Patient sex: M
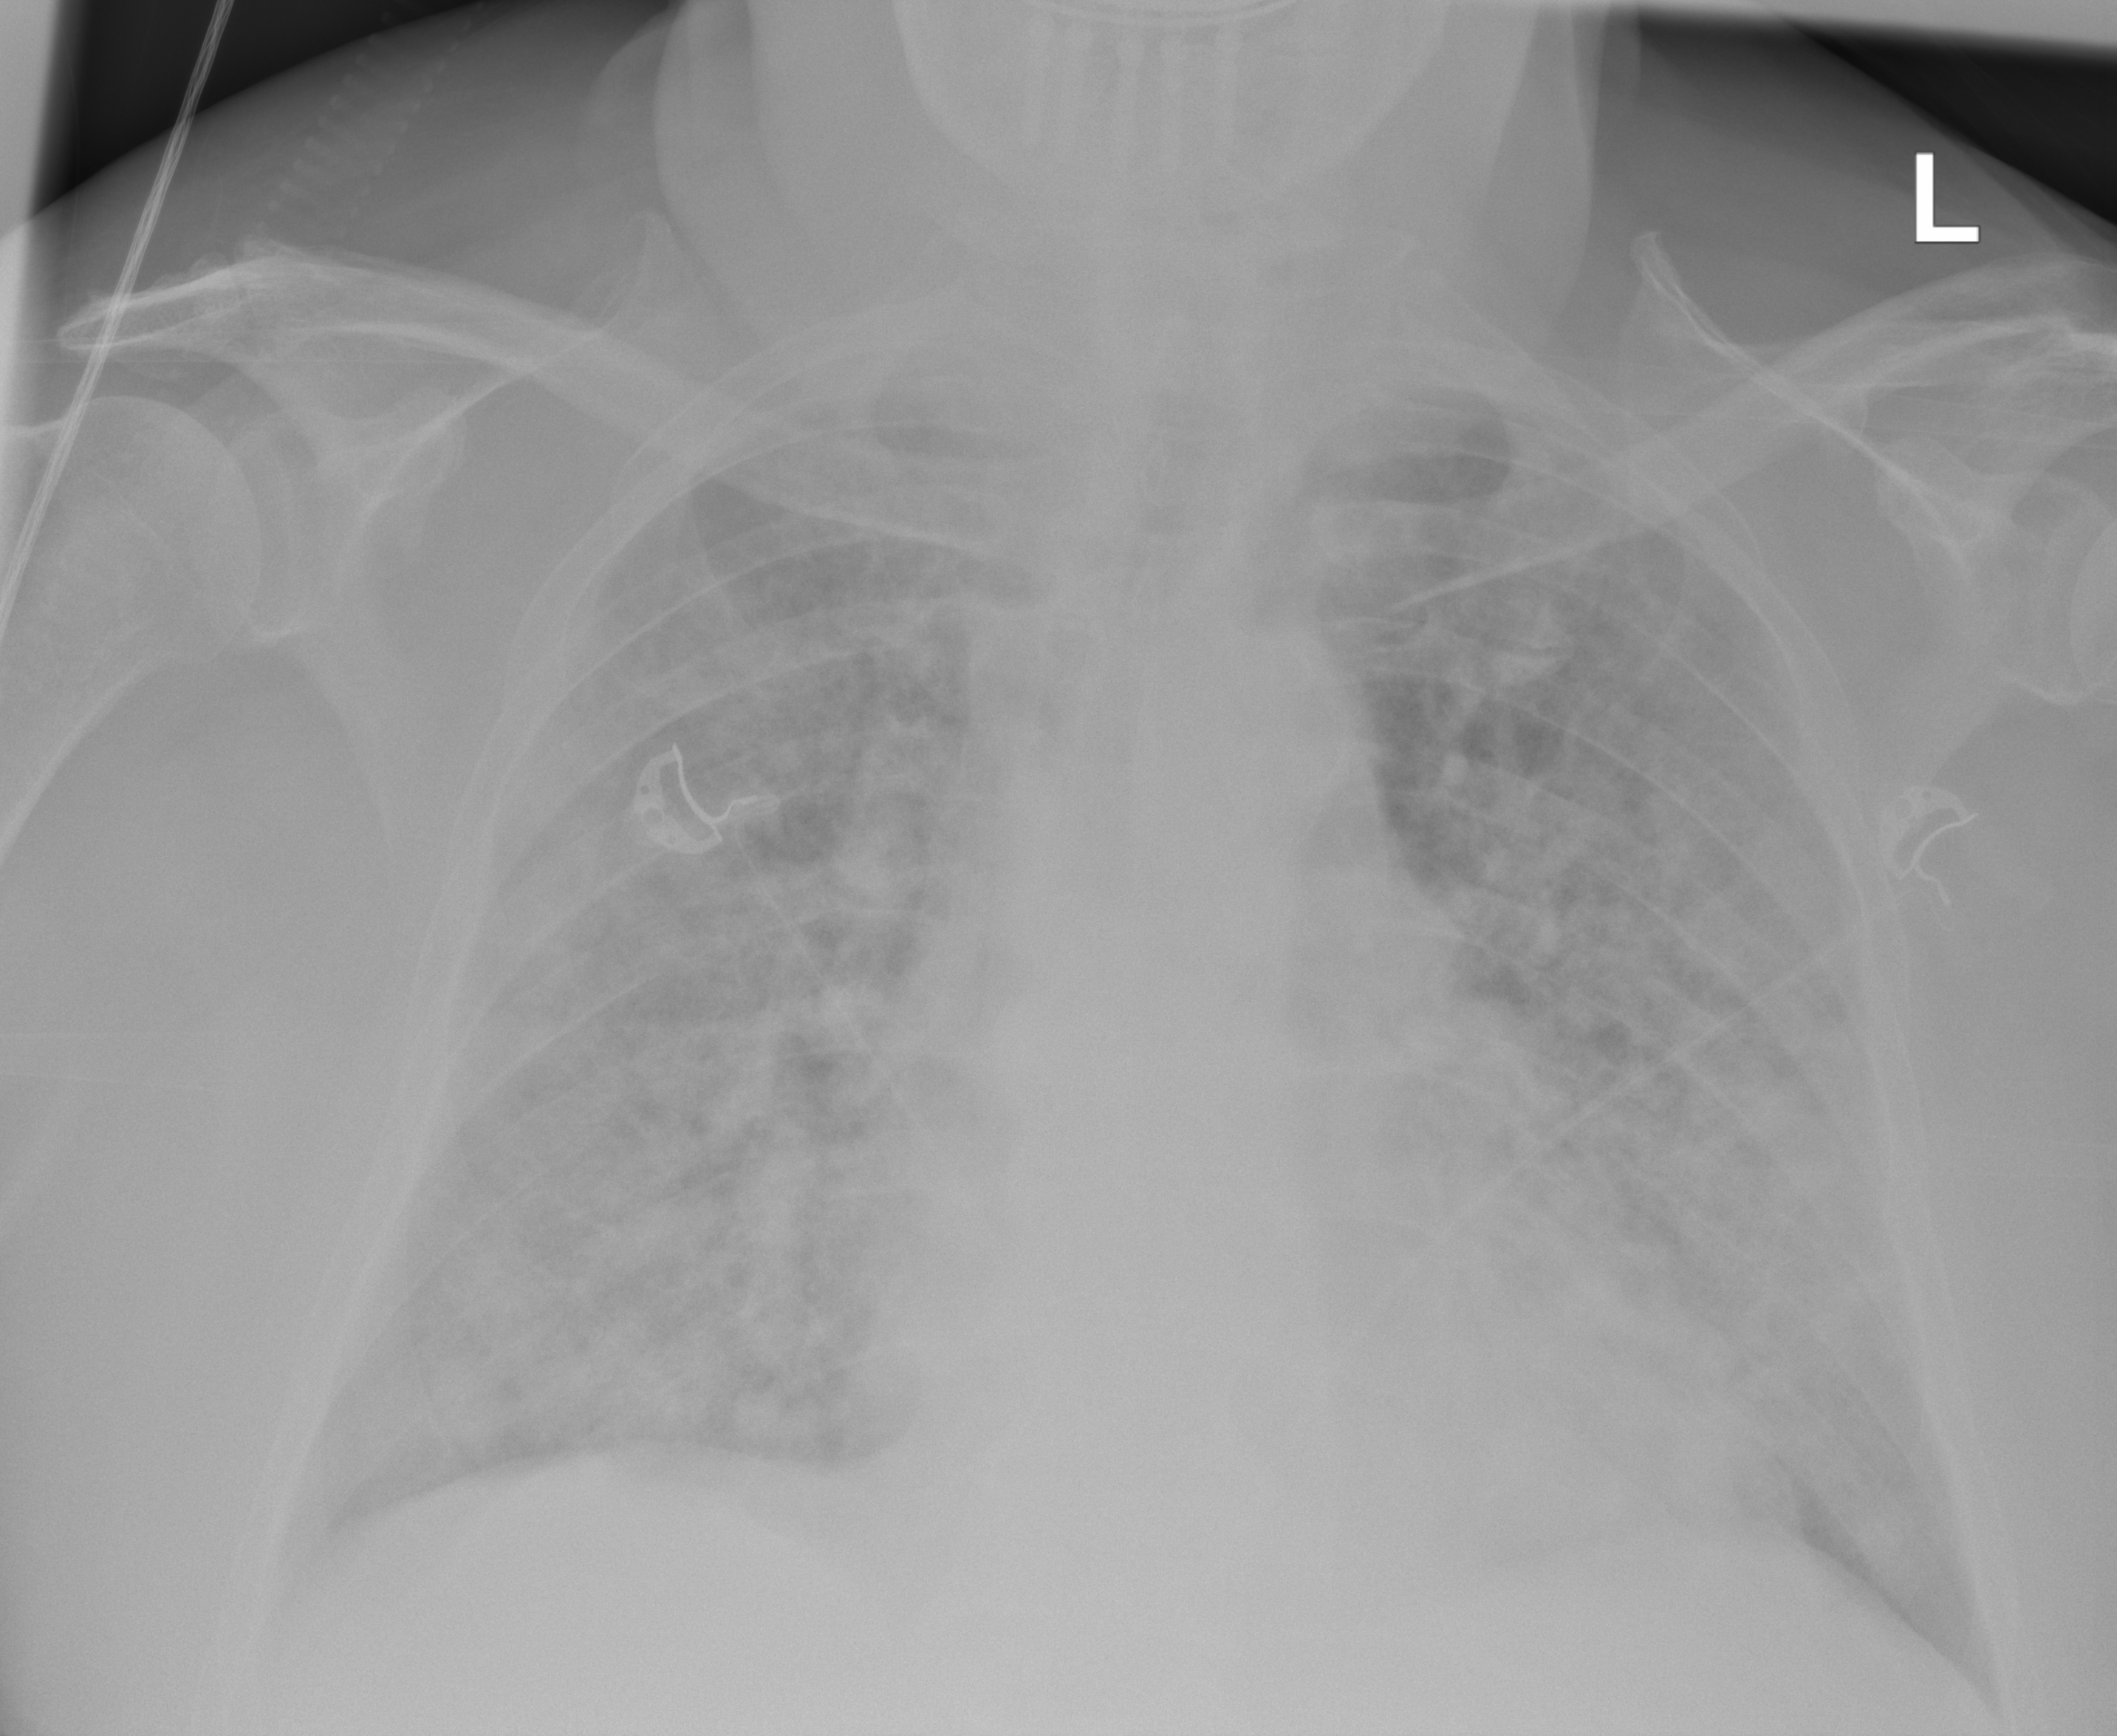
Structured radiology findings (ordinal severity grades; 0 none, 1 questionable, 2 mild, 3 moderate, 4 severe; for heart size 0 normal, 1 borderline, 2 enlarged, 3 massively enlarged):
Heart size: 0
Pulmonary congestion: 0
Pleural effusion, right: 0
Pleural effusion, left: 0
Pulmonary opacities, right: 4
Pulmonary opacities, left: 4
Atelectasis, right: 2
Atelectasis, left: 2